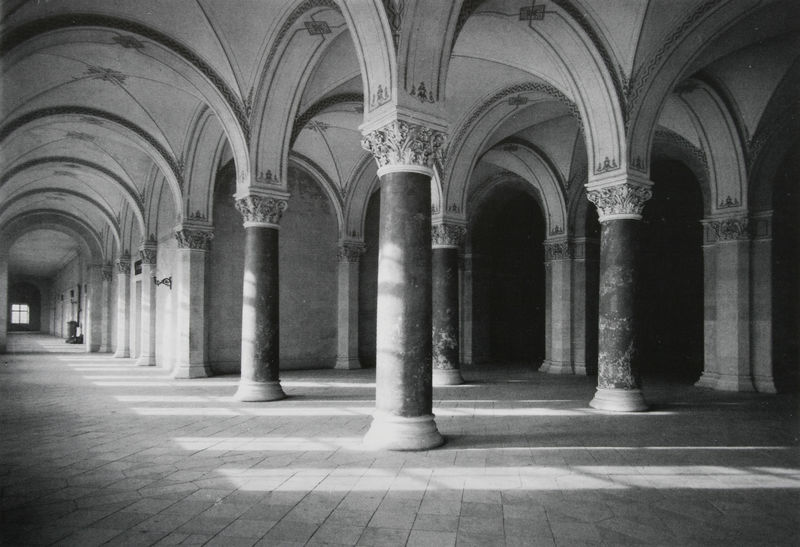
Titel: Blick ins Vestibül mit der ursprünglichen Bemalung
Künstler: Friedrich von Gärtner
Standort: München
Institution: Ludwig-Maximilians-Universität
Schlagwörter: blätter, dunkel, schatten, weiß, fenster, glas, grau, hell, lampe, licht, marmor, pfeiler, raum, schwarz, säule, säulen, tür, gebäude, malerei, wand, architektur, barock, sockel, stein, steine, gitter, kirche, sonne, boden, innen, schön, rund, bogen, italien, pflaster, venedig, mauer, hof, türe, platz, pilaster, saal, rundbogen, dekoration, dekor, ornamente, stuck, tor, lichtreflexe, galerie, halle, foto, fotografie, photographie, bögen, fussboden, gang, loggia, gewölbe, fensterkreuz, kloster, schlicht, fliesen, schwarzweiß, flur, arkaden, kapitelle, kapitell, photo, halbrund, risalit, kreuzgewölbe, kreuzgratgewölbe, rundbögen, blattwerk, basis, korinthisch, klassik, schaft, aufnahme, laube, kapitel, fesnter, stien, säulenhalle, säulengang, kreuzgang, tein, arkanthus, nischen, schäfte, tonnengewölbe, bogengang, markthalle, ganz, gewälbe, stiene, kapital, fliesens